Interaction volume radius: 10 \u00c5
Interaction volume height: 10 \u00c5
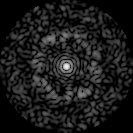
Disorder parameter: 0.827